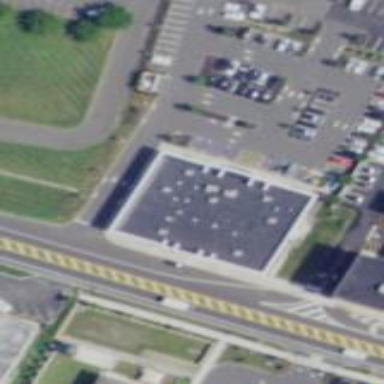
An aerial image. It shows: Government office building.